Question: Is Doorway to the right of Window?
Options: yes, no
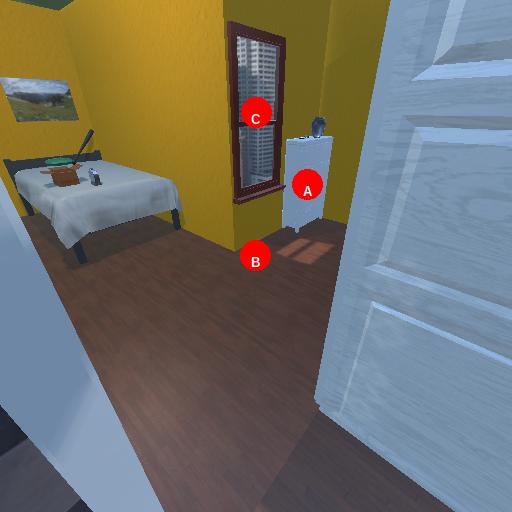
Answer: yes